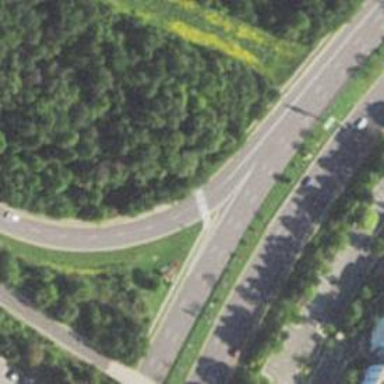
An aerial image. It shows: Marked crossing on asphalt cycleway road.